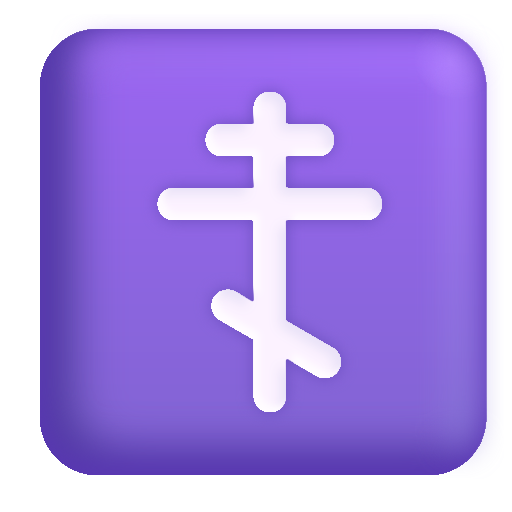
orthodox cross color